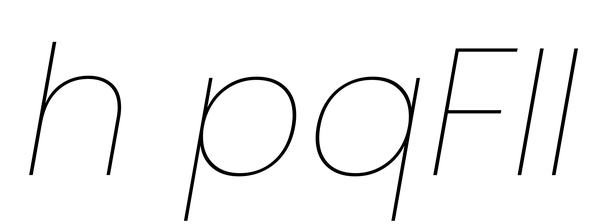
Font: Poppins-ThinItalic